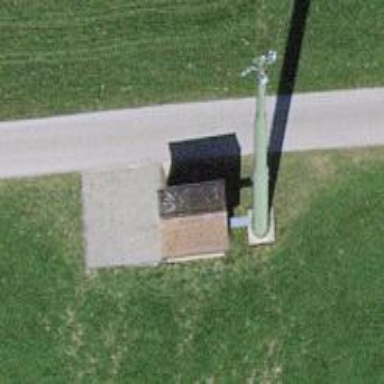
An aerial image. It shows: Mast structure.